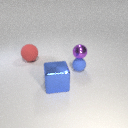
large blue metal cube in front of large red rubber sphere